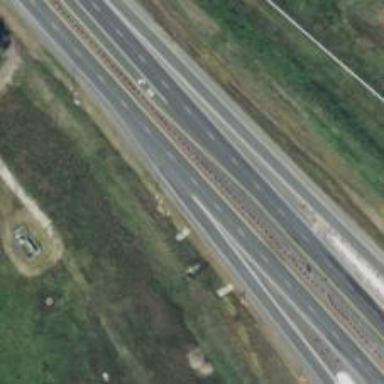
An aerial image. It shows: Motorway junction.